Aerial crown-view tile of a tropical tree (Barro Colorado Island, Panama), acquired 20240918:
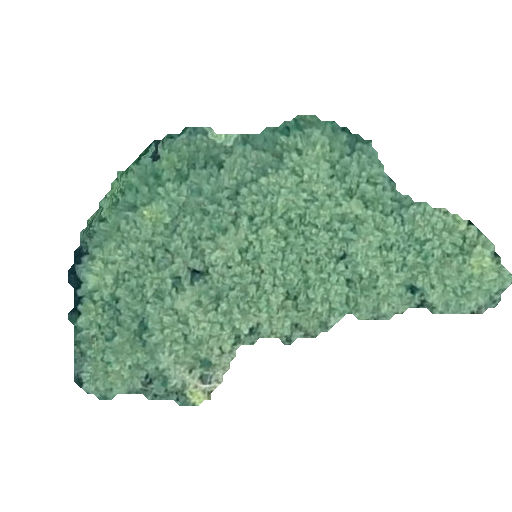
Species: Jacaranda copaia
GBIF accepted scientific name: Jacaranda copaia
Crown area: 123.685 m²